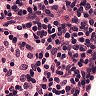
Metastatic tissue present: no